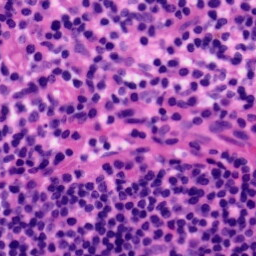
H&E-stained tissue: Tonsil